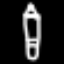
Label: pencil